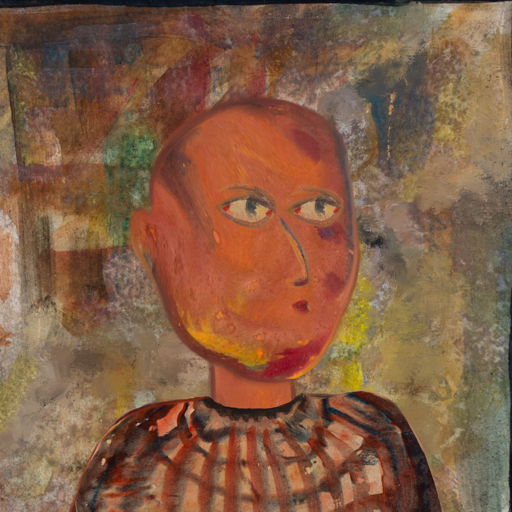
Background: Mosgoul, Head And Neck Side: Mother_And_Son_Son, Face Side: GypsyMother, Bust: Orphan, Hair Side: Blank, Head Accessory: Blank, Second Necklace: Blank, Necklace: Blank, Baby: Blank